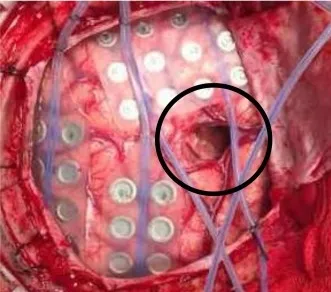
Photo of ECoG grids placed on the brain cortex surface. Grid photo of Subject P0, the black circle indicates the resection cortex of brain tumor.
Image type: medical_photograph (other_medical_photograph)